Field crop: maize
Growth stage: 1
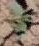
Species: datura